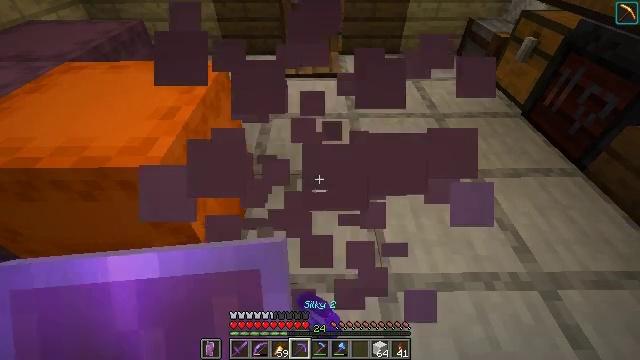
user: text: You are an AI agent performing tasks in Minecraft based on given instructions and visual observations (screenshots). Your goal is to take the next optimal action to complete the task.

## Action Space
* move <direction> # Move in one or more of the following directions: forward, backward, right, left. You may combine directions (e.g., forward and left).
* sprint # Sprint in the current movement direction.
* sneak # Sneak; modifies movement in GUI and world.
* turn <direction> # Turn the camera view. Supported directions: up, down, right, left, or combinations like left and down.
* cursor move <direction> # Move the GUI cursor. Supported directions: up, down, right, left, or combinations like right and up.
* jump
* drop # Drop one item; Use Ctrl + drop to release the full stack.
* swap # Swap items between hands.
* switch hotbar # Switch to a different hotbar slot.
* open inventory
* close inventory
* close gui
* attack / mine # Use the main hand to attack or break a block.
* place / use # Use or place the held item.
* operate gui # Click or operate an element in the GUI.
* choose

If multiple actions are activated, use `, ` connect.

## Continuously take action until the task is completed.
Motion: motion action
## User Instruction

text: Retrieve the shulker box into the inventory.
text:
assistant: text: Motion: no_op